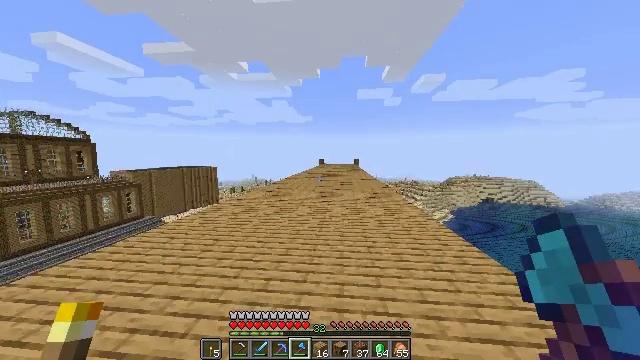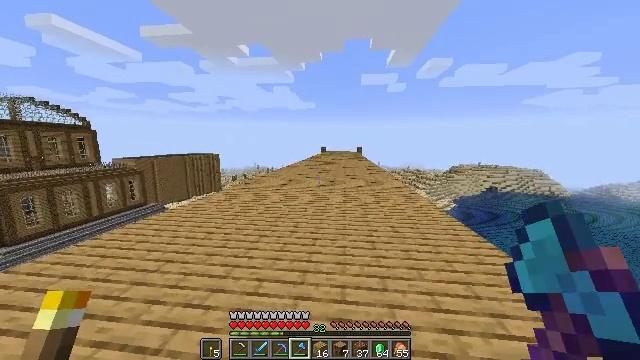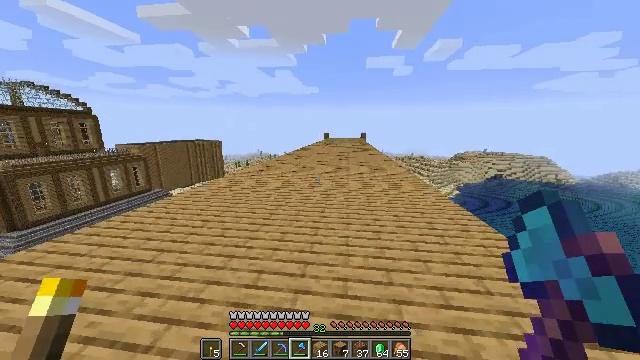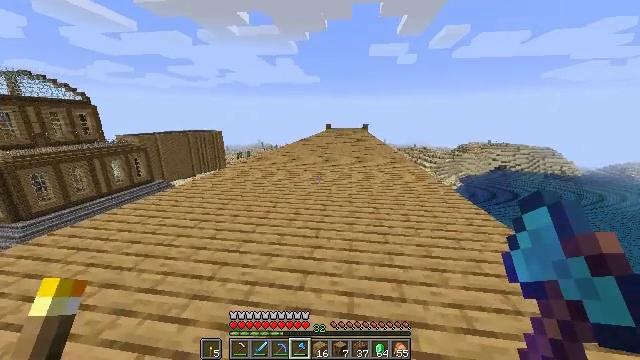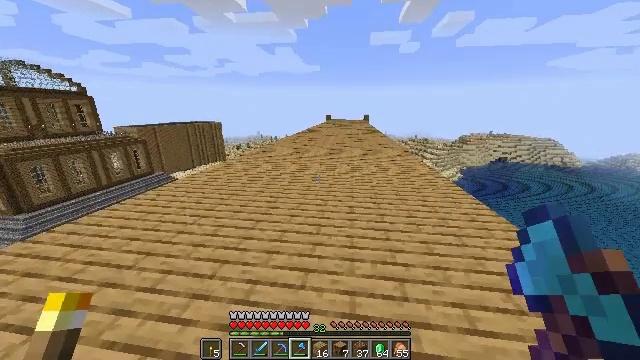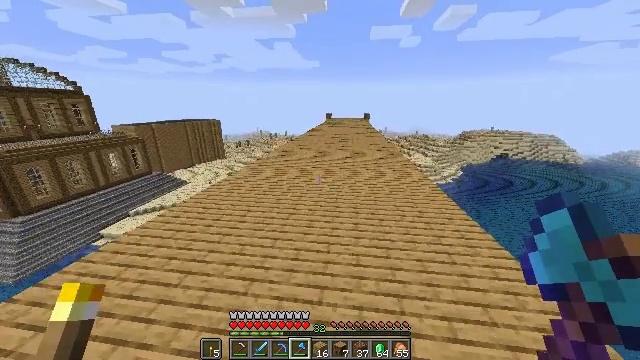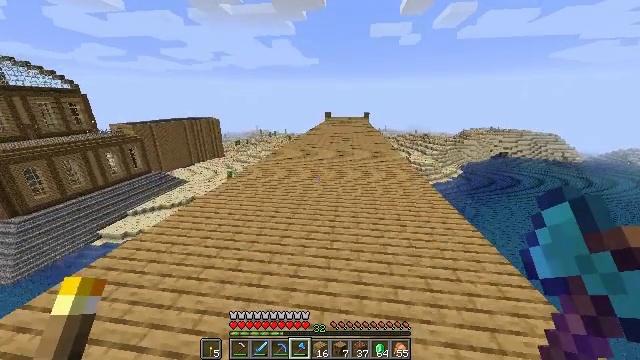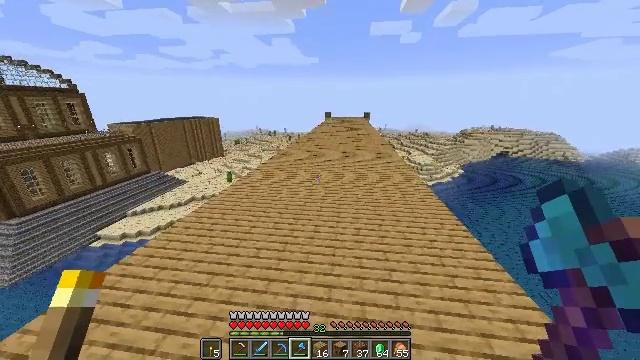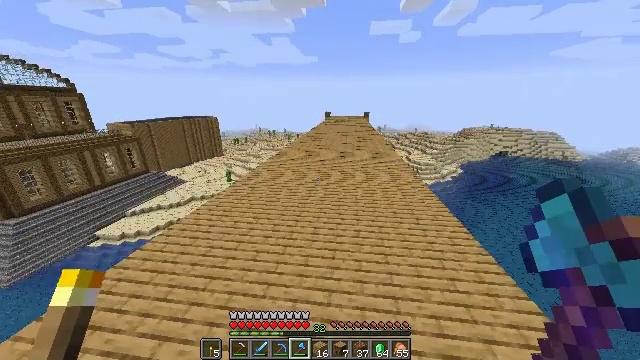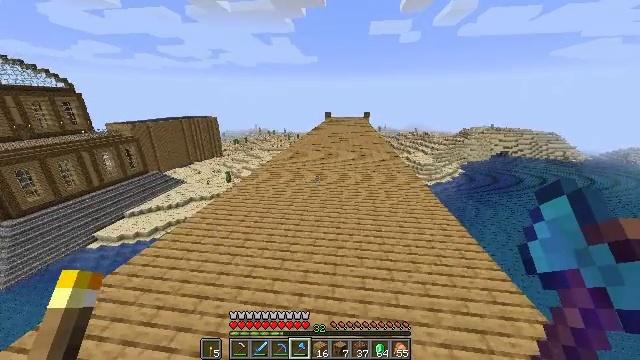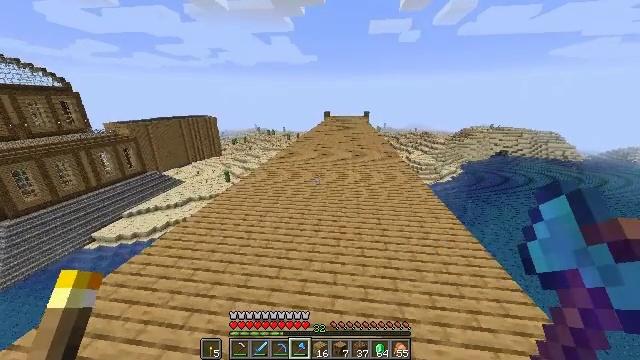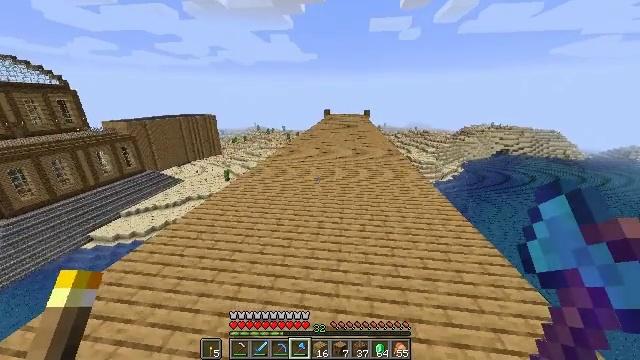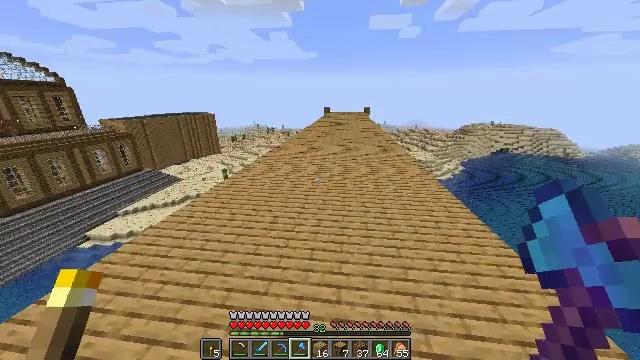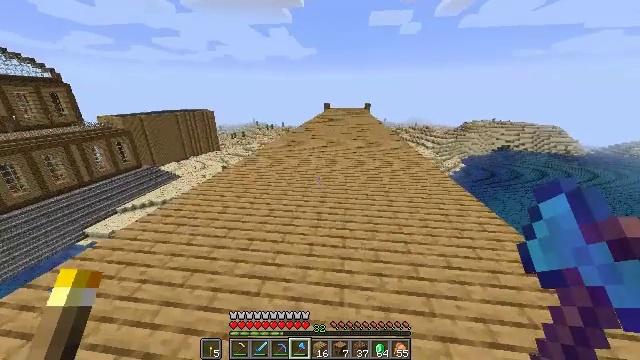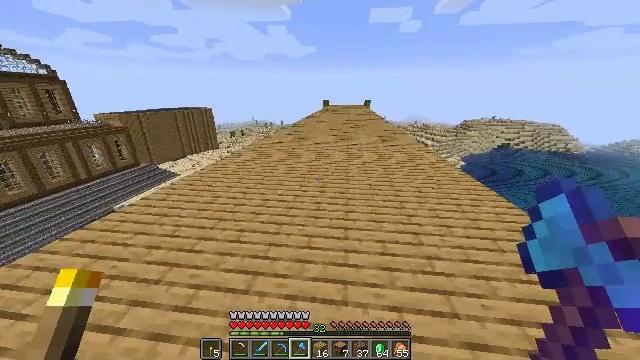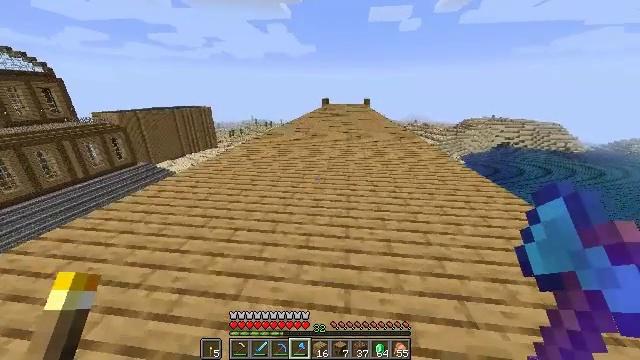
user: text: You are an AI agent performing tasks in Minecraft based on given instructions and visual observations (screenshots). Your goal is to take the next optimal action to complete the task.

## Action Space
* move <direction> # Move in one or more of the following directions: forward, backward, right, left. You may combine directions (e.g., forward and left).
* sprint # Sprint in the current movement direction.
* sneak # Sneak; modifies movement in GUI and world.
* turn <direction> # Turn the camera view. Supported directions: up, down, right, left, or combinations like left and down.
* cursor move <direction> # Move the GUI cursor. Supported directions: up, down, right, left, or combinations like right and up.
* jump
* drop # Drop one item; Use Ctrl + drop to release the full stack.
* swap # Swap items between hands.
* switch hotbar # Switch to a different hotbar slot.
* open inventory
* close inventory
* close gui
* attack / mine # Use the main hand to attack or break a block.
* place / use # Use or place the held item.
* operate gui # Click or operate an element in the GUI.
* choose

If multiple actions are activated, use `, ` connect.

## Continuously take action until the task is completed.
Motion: motion action
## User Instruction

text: Break the stripped oak log.
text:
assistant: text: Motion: move forward, turn down, jump
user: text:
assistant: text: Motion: move forward, sprint, turn down, jump
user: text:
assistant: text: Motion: move forward, sprint, turn down, jump
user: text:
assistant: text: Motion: move forward, sprint, turn down, jump
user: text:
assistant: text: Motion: move forward, sprint, turn down, jump
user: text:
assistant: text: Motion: move forward, sprint, jump
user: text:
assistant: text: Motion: move forward, jump
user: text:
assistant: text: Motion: move forward, jump
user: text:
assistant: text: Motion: move forward, jump
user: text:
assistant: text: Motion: move forward, jump
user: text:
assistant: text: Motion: move forward, jump
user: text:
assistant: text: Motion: move forward, sprint, jump
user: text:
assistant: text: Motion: move forward, sprint, jump
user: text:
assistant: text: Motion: move forward, sprint, jump
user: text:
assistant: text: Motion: move forward, sprint, jump
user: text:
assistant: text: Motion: move forward, sprint, jump
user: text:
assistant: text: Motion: move forward, jump
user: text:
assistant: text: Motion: move forward, jump
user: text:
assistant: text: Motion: move forward, jump
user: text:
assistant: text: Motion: move forward, jump
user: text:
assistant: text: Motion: move forward, jump
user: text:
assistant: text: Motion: move forward, jump
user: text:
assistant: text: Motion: move forward, jump
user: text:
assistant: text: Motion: move forward, turn right, jump
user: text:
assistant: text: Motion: move forward, sprint, jump
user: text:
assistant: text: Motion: move forward, sprint, jump
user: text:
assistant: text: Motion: move forward, sprint, jump
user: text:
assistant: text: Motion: move forward, sprint, jump
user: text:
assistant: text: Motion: move forward, sprint, jump
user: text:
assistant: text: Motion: move forward, jump